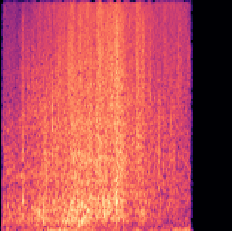
Sound class: Sea waves